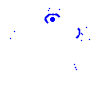
Particle: pion